Question:
I have designed my interface for my ExpandableListView but in the emulator appear two black line vertical, why?
I have designed the rectangle, but when the description inside is long the rectangle expand but the graphics appear not proportionate.
I have read this article <URL>
but I have't understand how to use the program.
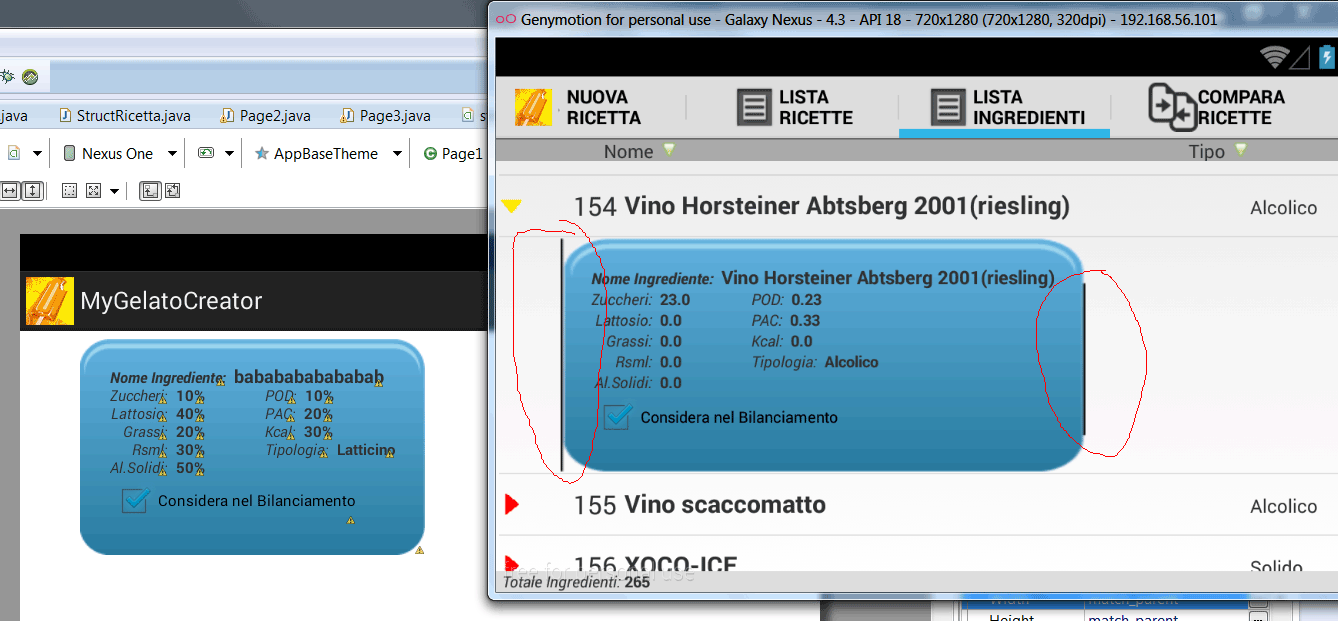
Answer: The 9-patch program helps you mark areas in an image that will be stretched. You select horizontal and vertical "zones" that will be sort of replicated when stretching is applied on your image. Just spend some time with the editor. It's pretty simple.
EDIT: If you still find it difficult, try <URL> link.